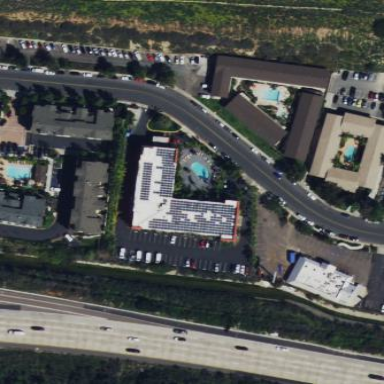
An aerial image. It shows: Motel building.